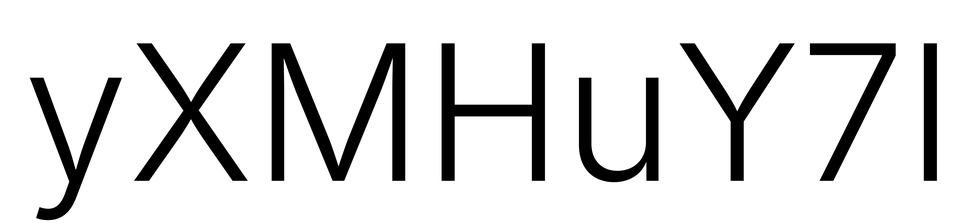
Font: Inter_Light